Question: I have a button and I want it to be always at the same location on my form (top-left corner of visible part of the form).
Here is the example:

So when I scroll vertically or horizontally, the button should always be at the top-left corner and it should be visible.
What should I do to make it fixed?
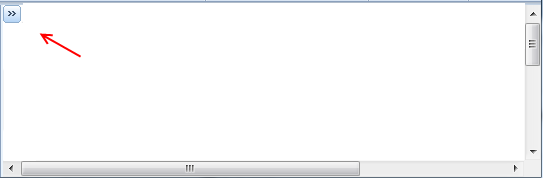
Answer: I guess you are using Form's AutoScroll feature.
What about placing 'Panel' with 'AutoScroll = true' on the form and use its scrolling instead? Then you will be able to place a button on a form but over this scrollable panel. So, the scroll rulers will scroll the view panel contents, but the button will stay pinned to the form.
If you don't want to add another container component, then you can add a handler on 'Scroll' event and adjust the button position in response to form scrolling. The 'ScrollEventArgs' argument has 'ScrollOrientation', 'NewValue' and 'OldValue' to calculate new X/Y position of the control.